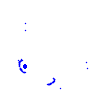
Particle: pion